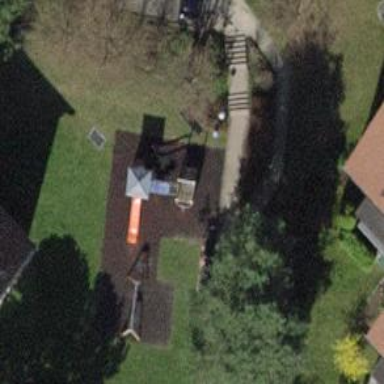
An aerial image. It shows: Playground featuring slide.